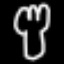
Label: fork